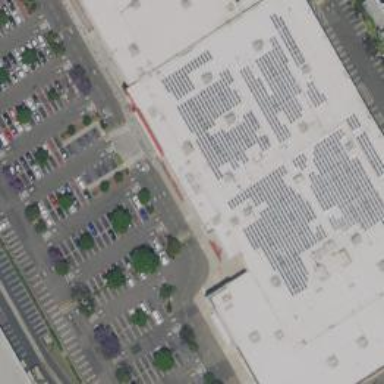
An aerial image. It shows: Retail building.